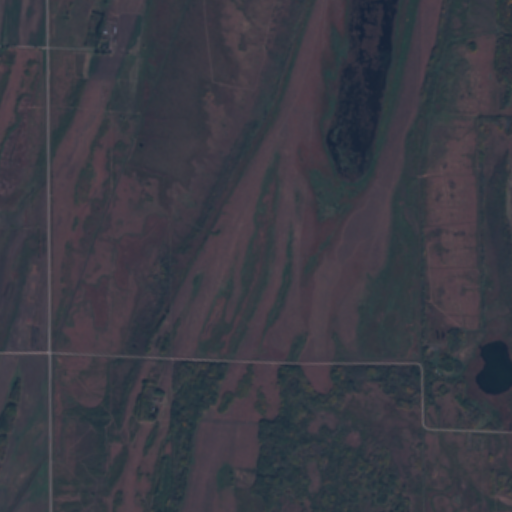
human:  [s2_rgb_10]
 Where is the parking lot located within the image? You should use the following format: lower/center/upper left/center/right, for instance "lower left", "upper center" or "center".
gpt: The parking lot is located in the lower center of the image.
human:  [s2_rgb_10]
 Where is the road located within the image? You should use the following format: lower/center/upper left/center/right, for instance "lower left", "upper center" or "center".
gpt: There is no road in the image.